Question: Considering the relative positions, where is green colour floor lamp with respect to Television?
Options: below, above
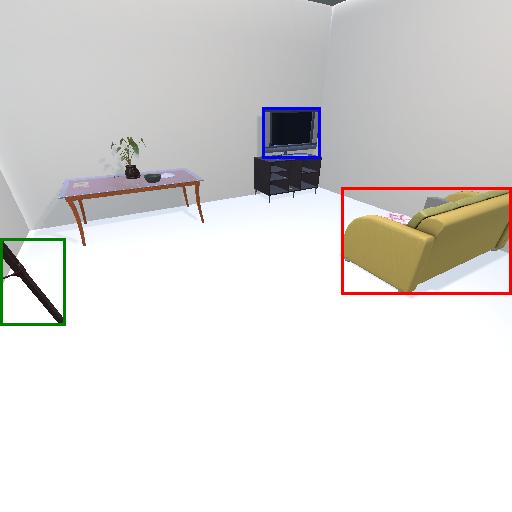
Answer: below